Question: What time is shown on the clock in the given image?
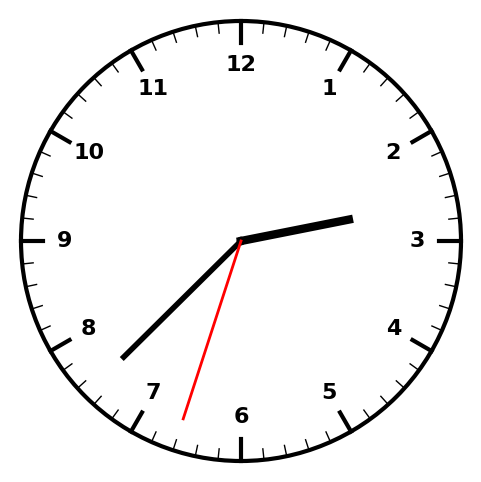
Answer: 02:37:33